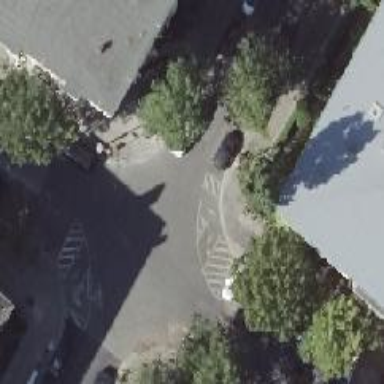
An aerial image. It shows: Unmarked crossing on asphalt footway.